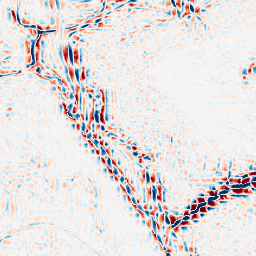
Category: wavelet
Decomposition family: wavelet_reverse_biorthogonal
Decomposition parameters: wavelet: rbio4.4
level: 3
Upsampling method: bicubic
Upsampling parameters: scale: 4
Upsampling scale: 4